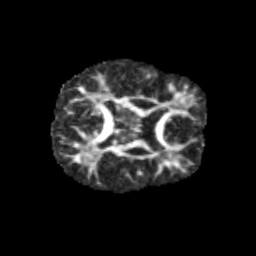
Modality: FA
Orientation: axial
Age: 9
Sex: male
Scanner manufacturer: siemens
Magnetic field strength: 3 T
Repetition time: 3.8 s
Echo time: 0.07 s